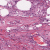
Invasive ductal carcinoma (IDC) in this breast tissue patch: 0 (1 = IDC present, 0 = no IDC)